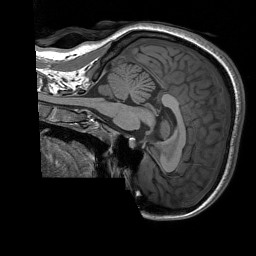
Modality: T1w
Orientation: sagittal
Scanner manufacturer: siemens
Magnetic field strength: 3 T
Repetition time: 1.76 s
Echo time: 0.0022 s